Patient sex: M
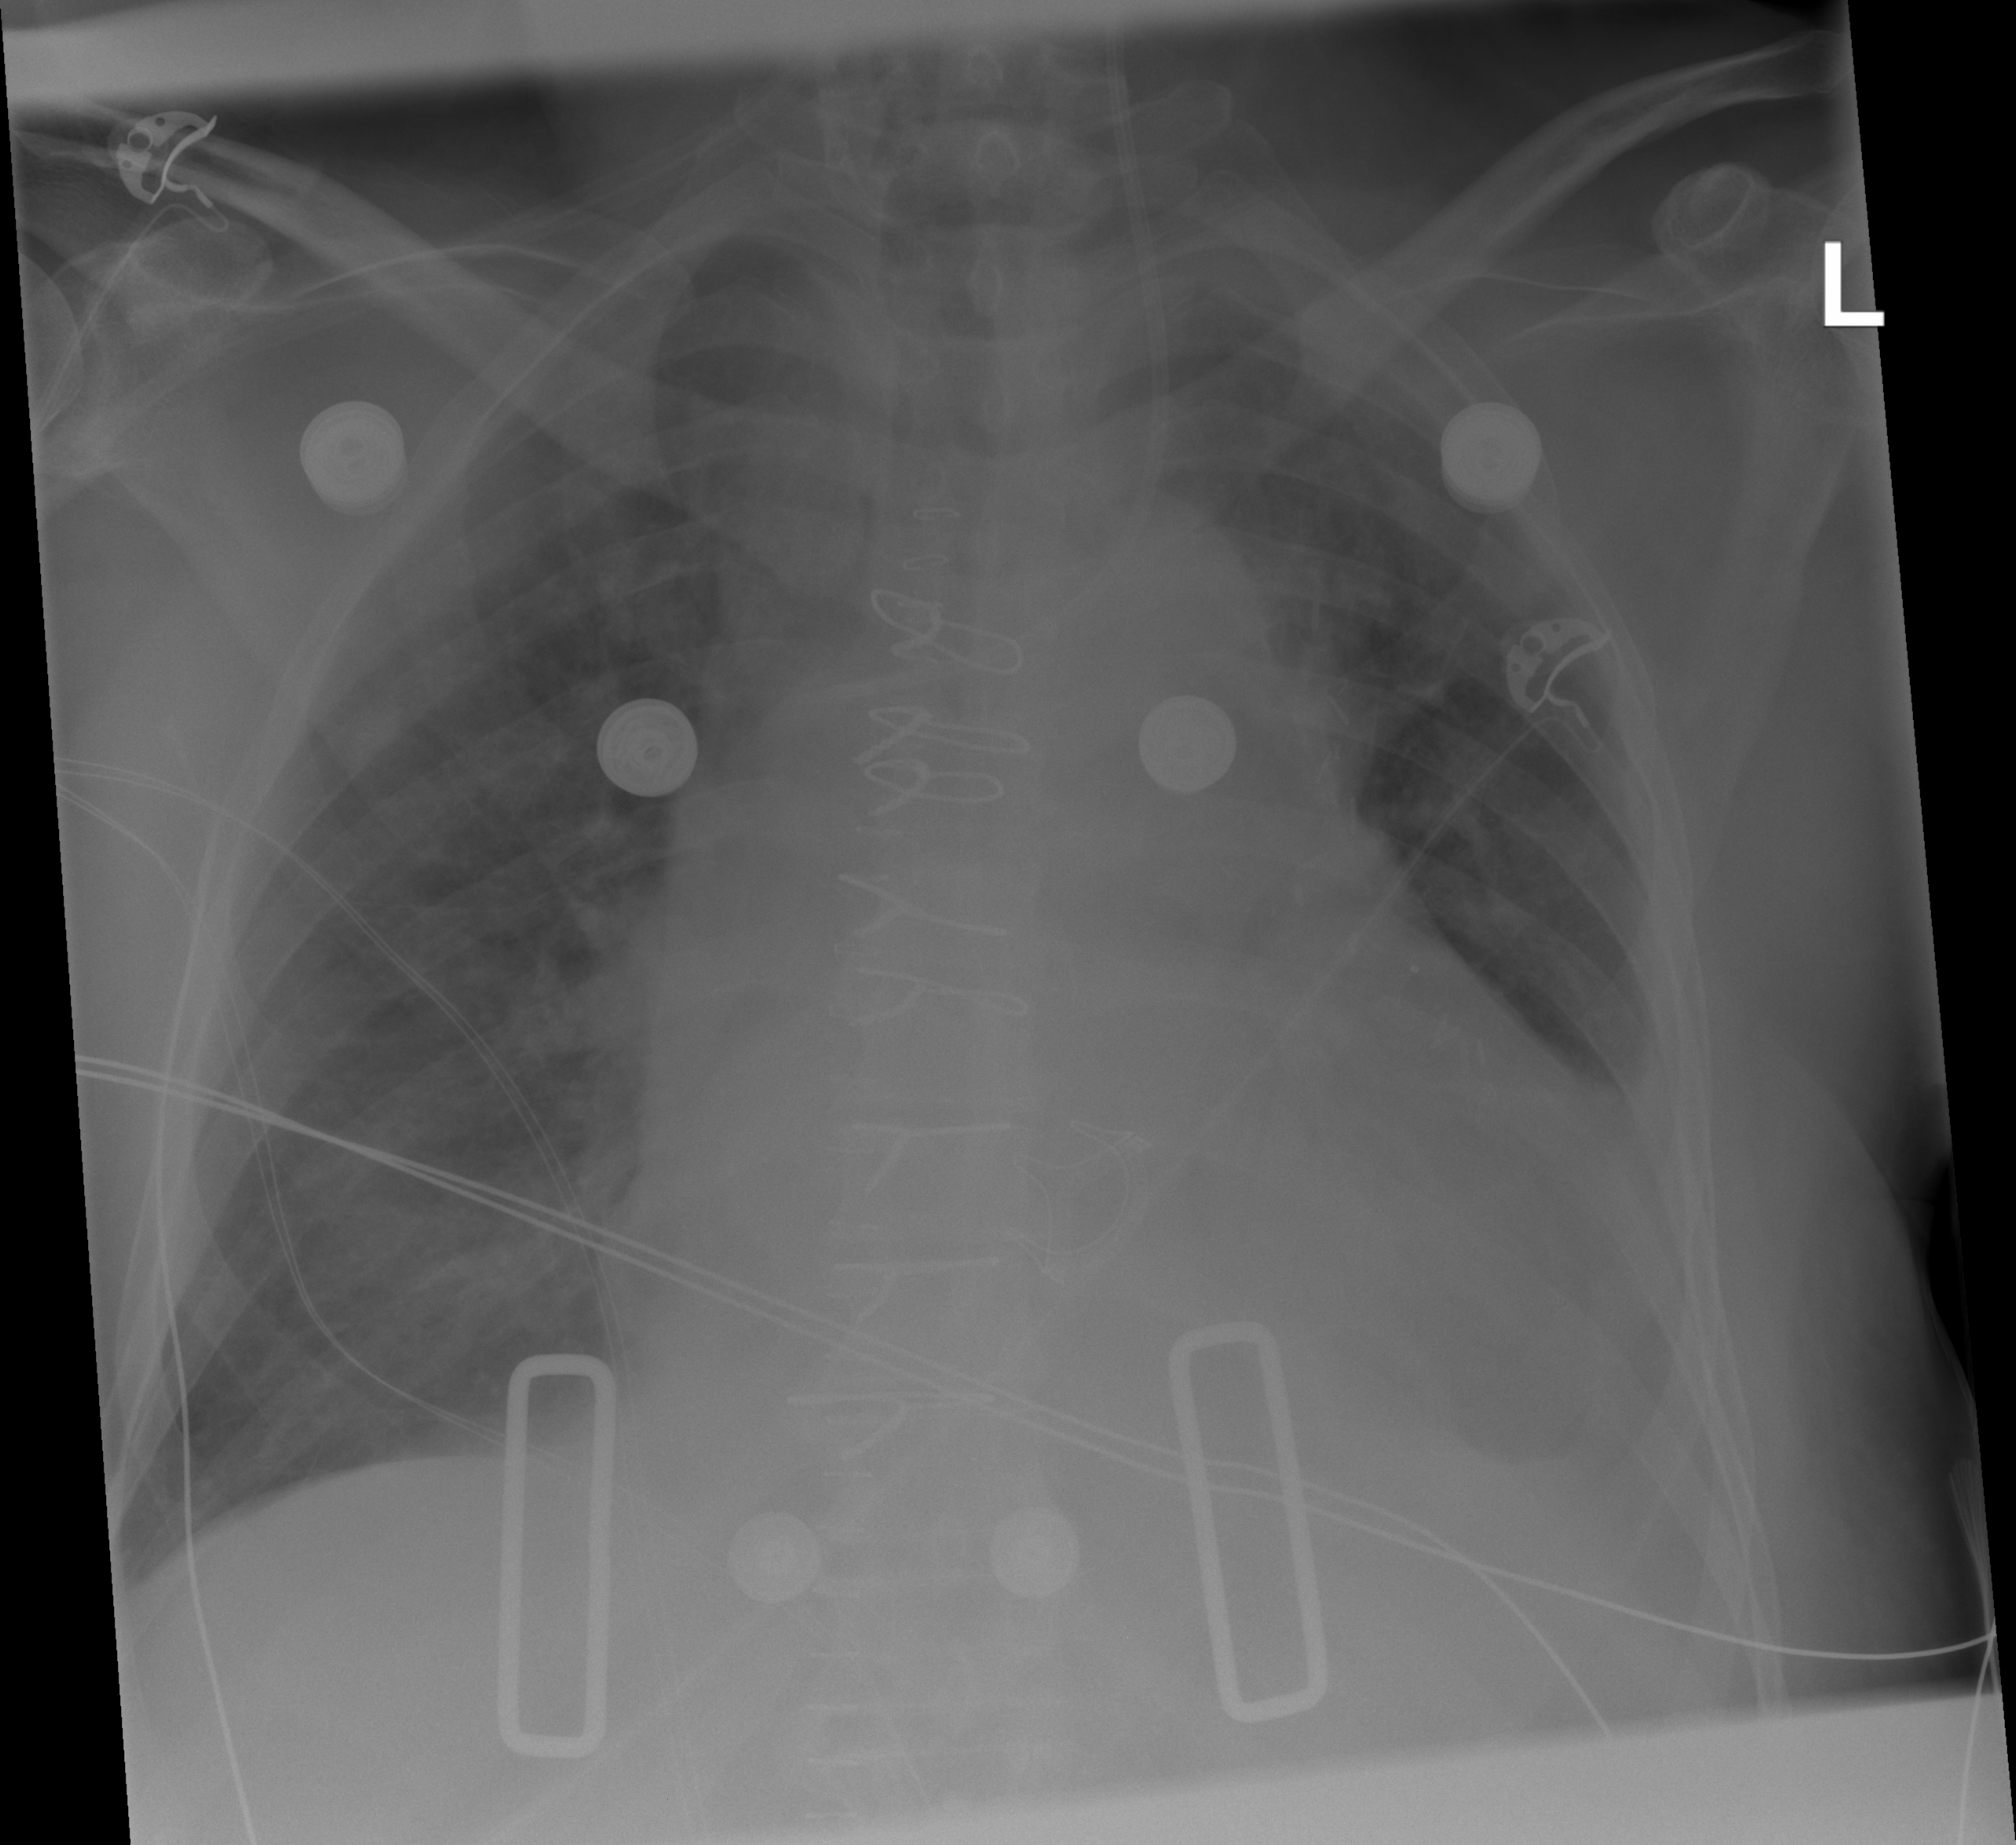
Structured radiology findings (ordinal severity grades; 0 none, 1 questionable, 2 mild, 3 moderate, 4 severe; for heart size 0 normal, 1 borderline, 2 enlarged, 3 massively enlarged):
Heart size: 2
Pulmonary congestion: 0
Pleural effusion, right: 0
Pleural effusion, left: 2
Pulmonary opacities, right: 1
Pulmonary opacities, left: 0
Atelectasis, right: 0
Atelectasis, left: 2